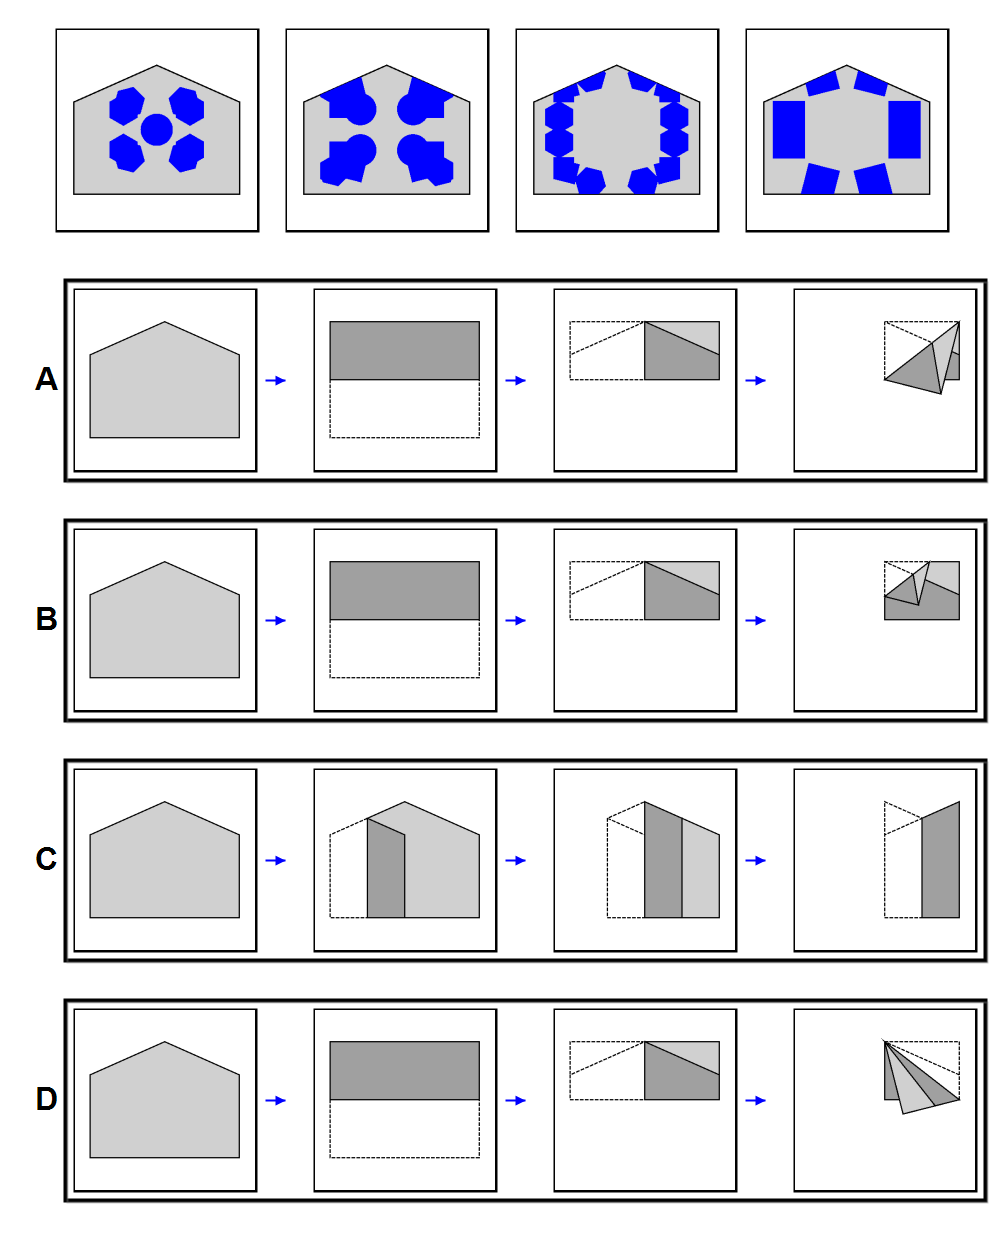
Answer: A